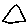
Label: triangle